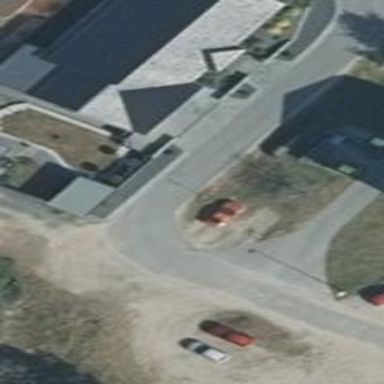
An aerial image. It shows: Detached building.